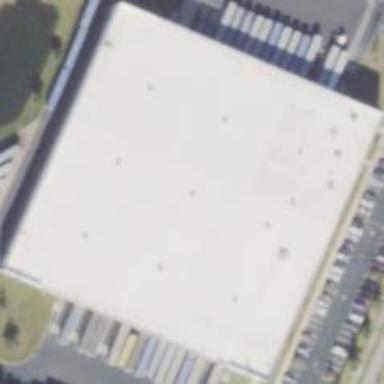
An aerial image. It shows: Warehouse.